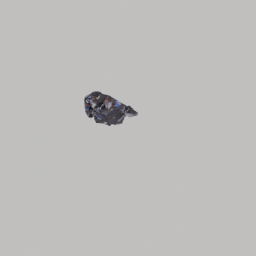
Label: people